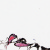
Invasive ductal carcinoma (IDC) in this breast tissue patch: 0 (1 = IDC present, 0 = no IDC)